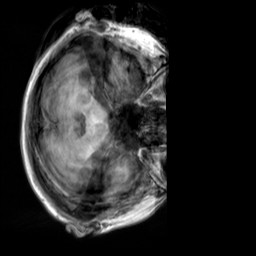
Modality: T1w
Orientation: axial
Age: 71
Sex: female